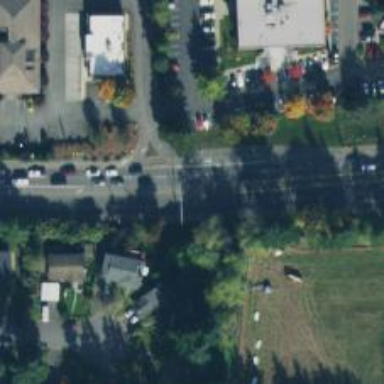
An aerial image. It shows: Secondary road with separate asphalt sidewalk.